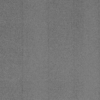
Label: dusty